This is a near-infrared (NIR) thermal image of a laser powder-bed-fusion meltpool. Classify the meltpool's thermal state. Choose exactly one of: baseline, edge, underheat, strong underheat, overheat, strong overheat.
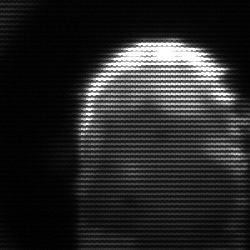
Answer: baseline